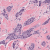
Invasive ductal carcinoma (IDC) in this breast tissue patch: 1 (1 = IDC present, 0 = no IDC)